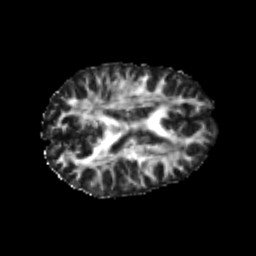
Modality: FA
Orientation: axial
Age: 20
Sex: female
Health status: healthy
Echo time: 0.074 s